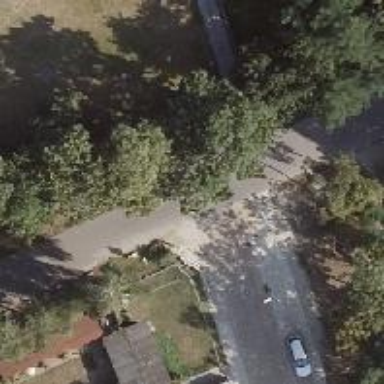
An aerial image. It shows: Asphalt road in residential area.